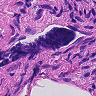
Metastatic tissue present: no